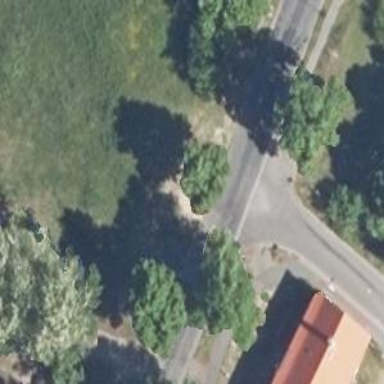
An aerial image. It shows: Secondary road with asphalt surface. There is sidewalk on the left side.